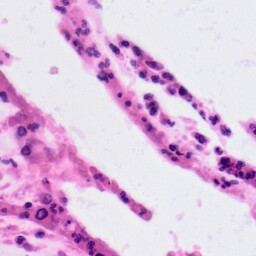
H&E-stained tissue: Colon